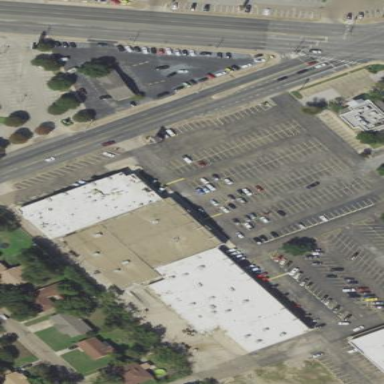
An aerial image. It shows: Parking area.